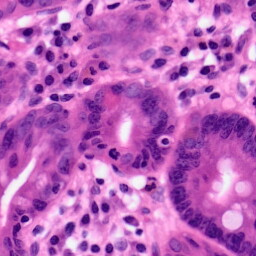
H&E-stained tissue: Pancreatic